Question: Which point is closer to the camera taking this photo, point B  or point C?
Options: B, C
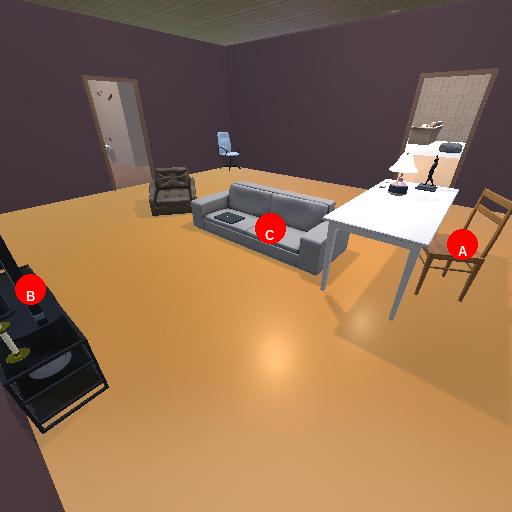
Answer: B